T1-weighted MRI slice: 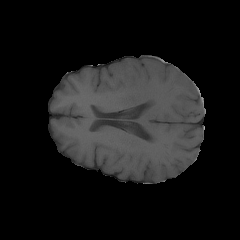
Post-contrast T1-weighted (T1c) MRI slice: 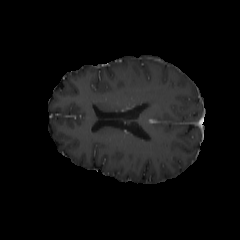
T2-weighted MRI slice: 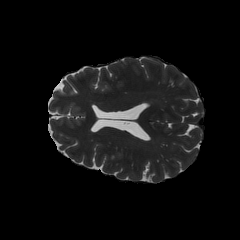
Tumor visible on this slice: no